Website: lowes
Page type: orders-overview
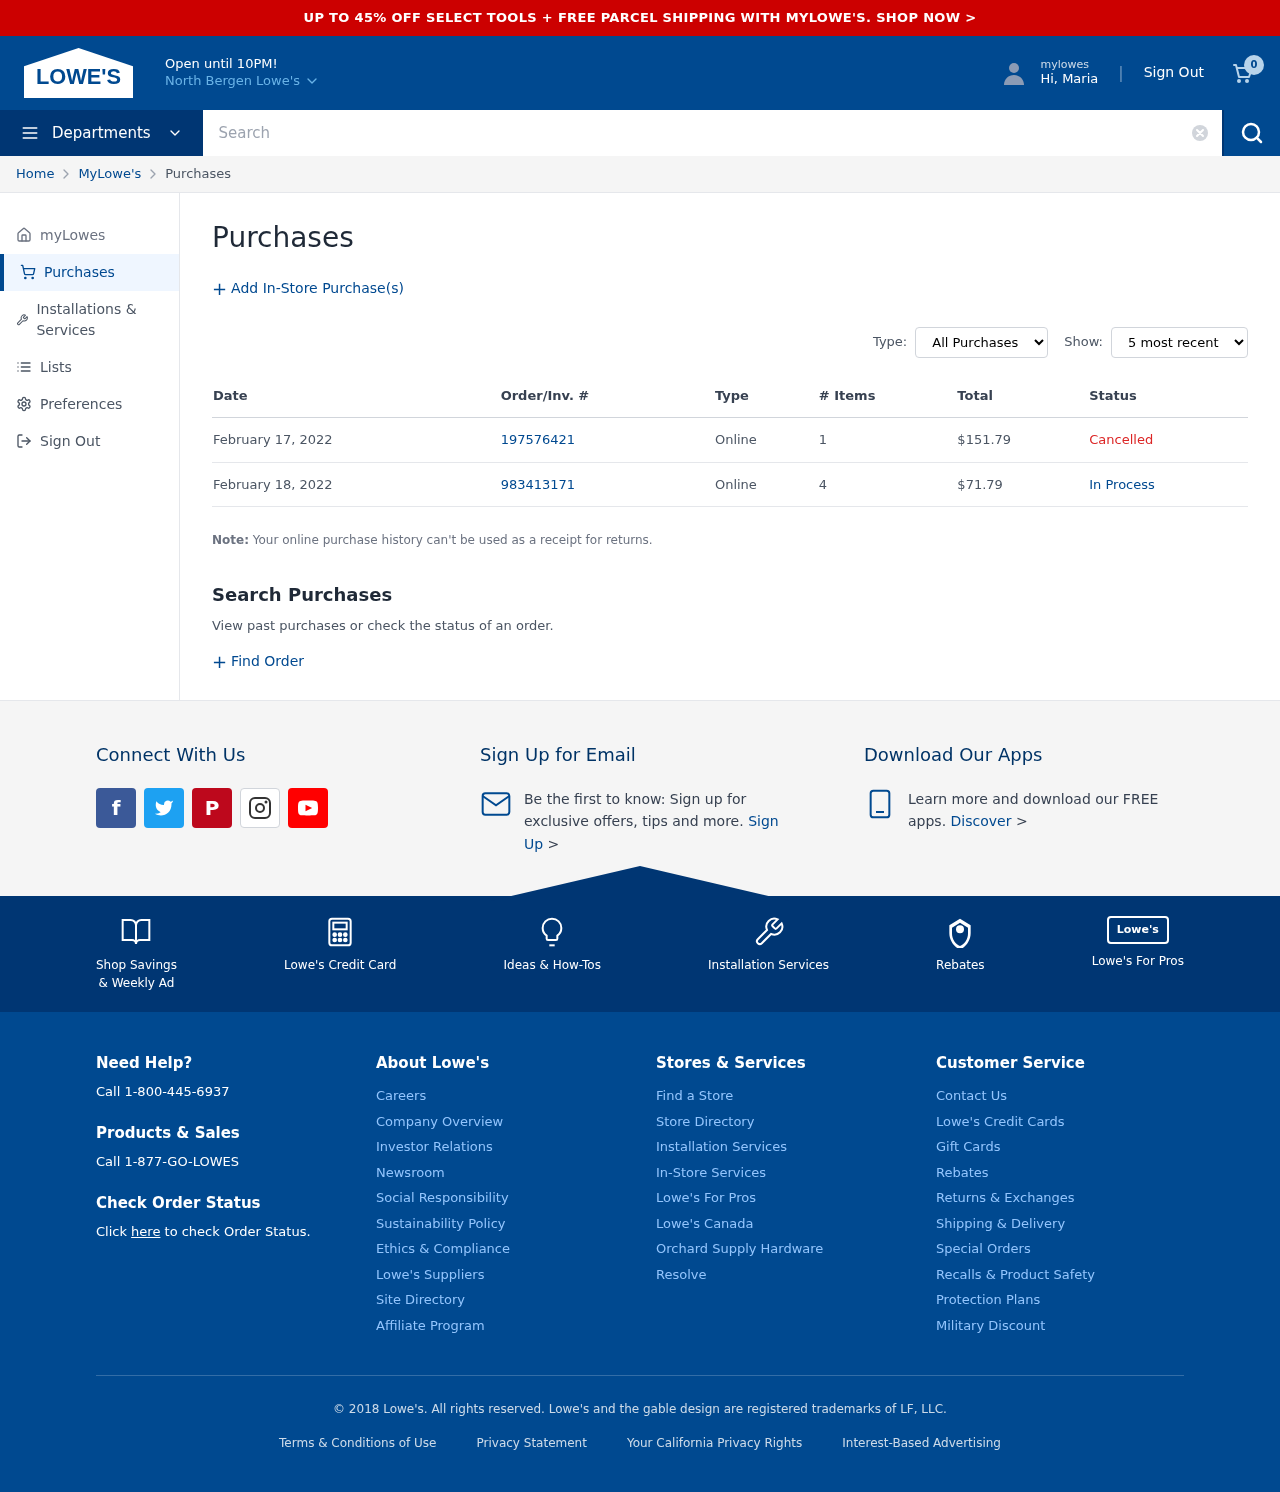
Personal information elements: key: PII_FIRSTNAME
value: Maria
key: PII_CITY
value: North Bergen
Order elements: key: ORDER_NUM_ITEMS
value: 0
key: ORDER_DATE
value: February 17, 2022
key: ORDER_ID
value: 197576421
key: ORDER_NUM_ITEMS
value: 1
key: ORDER_TOTAL
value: $151.79
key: ORDER_DATE2
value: February 18, 2022
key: ORDER_ID2
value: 983413171
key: ORDER_NUM_ITEMS2
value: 4
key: ORDER_TOTAL2
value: $71.79
Search elements: key: HEADER_SEARCH
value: Search